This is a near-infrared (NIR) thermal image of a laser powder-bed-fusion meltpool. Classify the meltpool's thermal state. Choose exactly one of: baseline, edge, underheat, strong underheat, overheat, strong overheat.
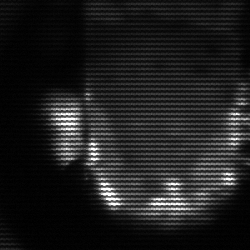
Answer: baseline